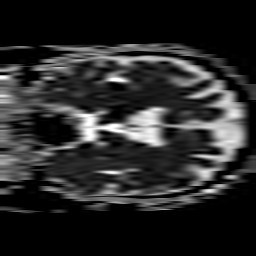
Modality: ADC
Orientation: coronal
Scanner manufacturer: philips
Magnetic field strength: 3 T
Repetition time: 3.712 s
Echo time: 0.059 s